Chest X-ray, PA view. Patient: 47 years old, sex M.
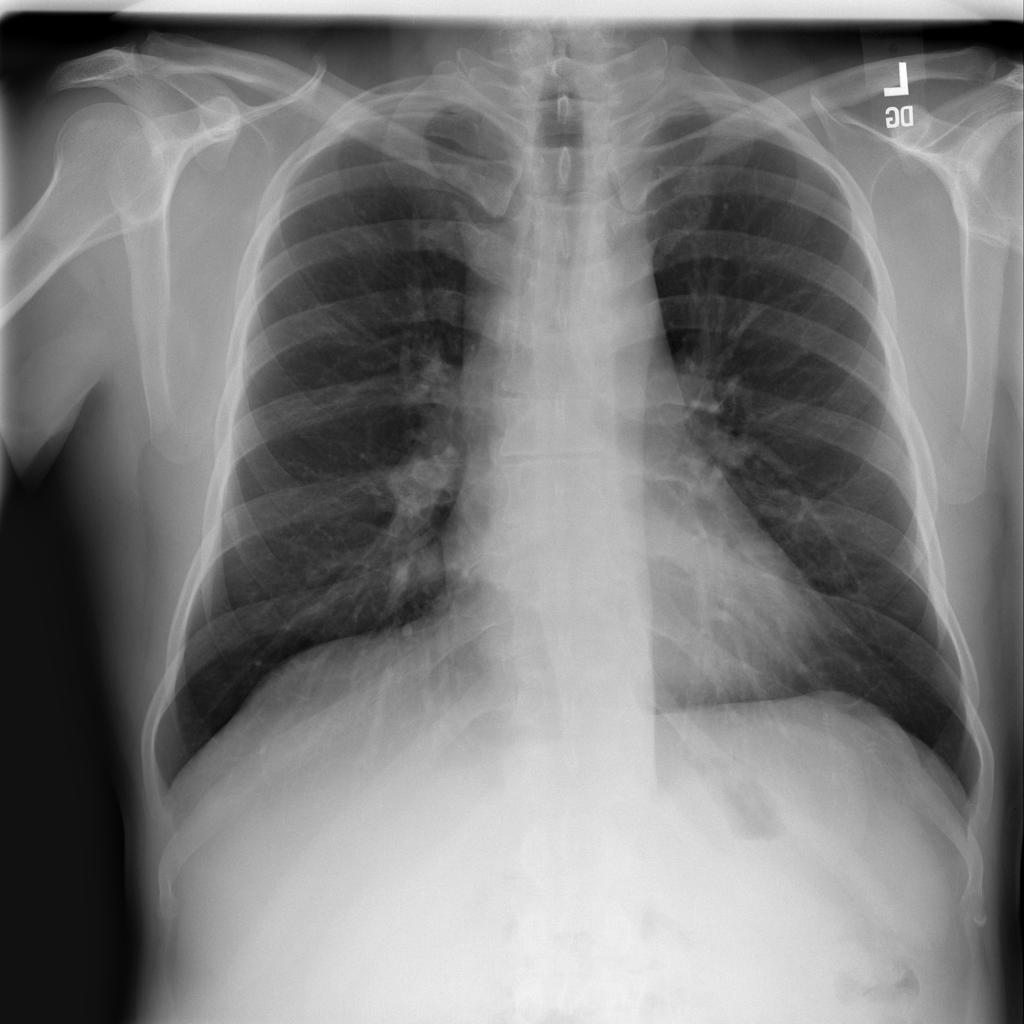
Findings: No Finding